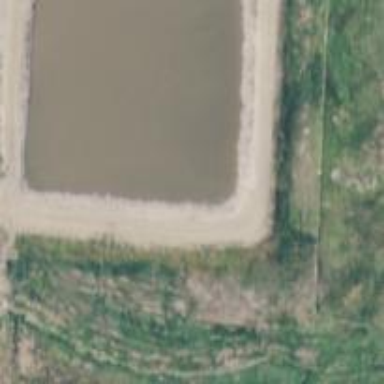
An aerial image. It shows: Reservoir used for sewage.